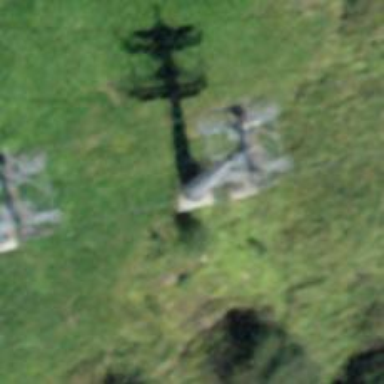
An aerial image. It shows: Pylon for aerialway.